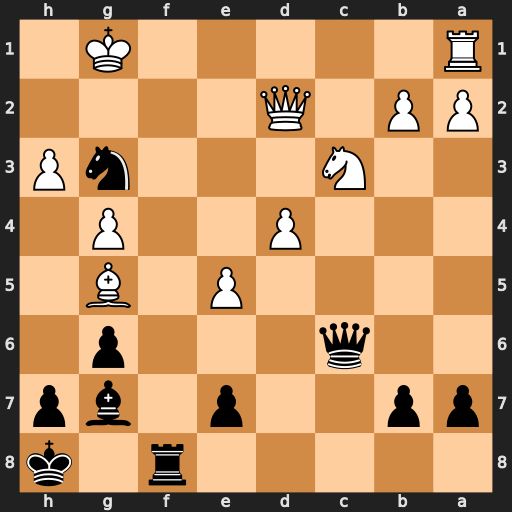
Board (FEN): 5r1k/pp2p1bp/2q3p1/4P1B1/3P2P1/2N3nP/PP1Q4/R5K1
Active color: b
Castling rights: -
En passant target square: -
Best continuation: Qh1#